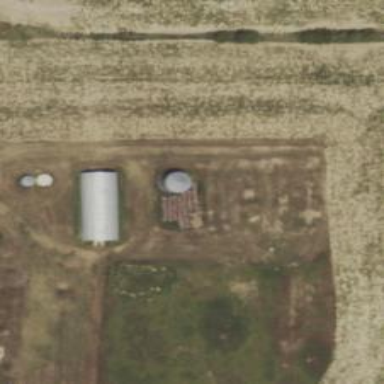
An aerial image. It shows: Silo.